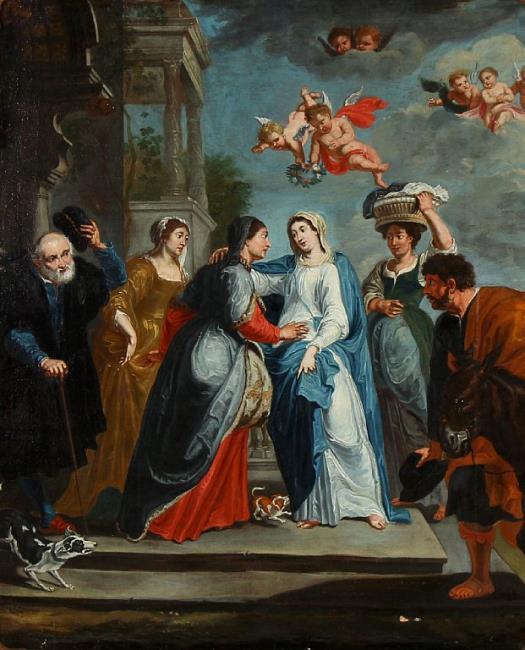
Title: The visitation (Luke 1:36-56)
Artist: Joseph Marie Vien (I)
Earliest date: 1749
Latest date: 1749
Genre: painting
Iconography: cattle
Keywords: New Testament and Apocrypha, to meet, female saint, saint, Mary, audience, putto, dog, donkey, stairs, cherub, wreath (headdress), walking stick